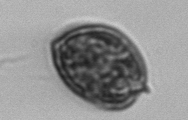
Label: Prorocentrum